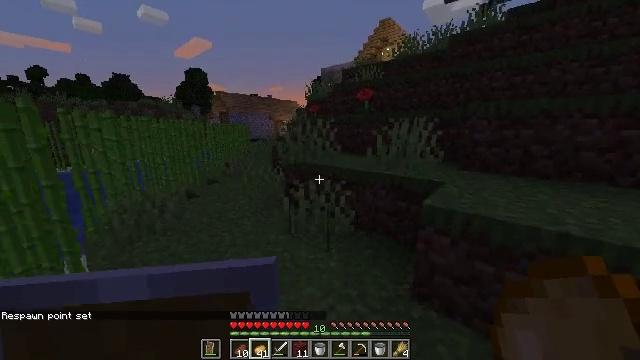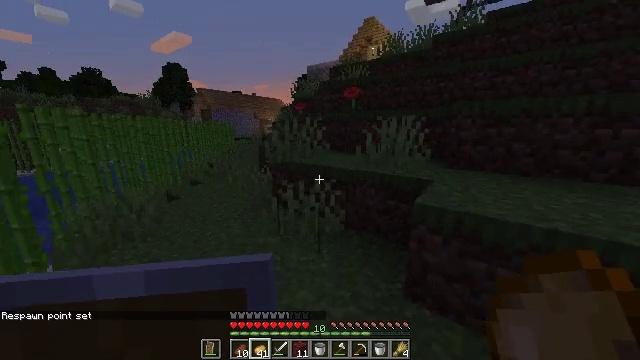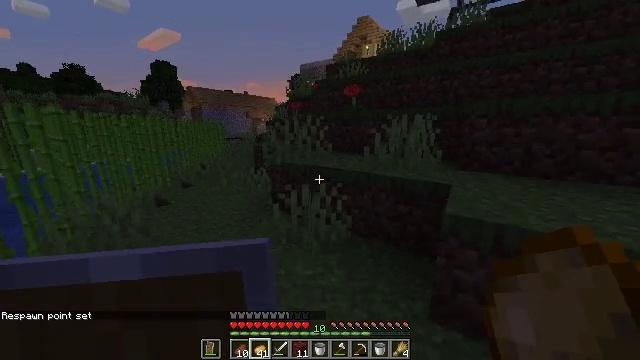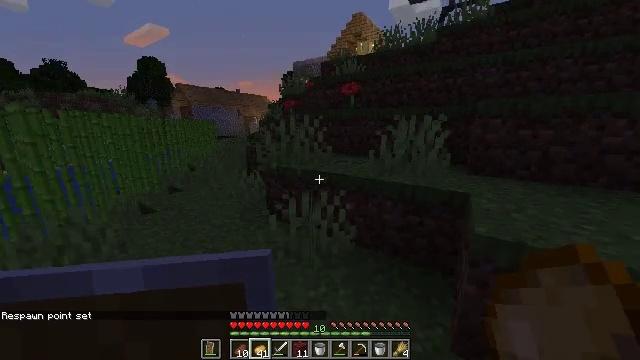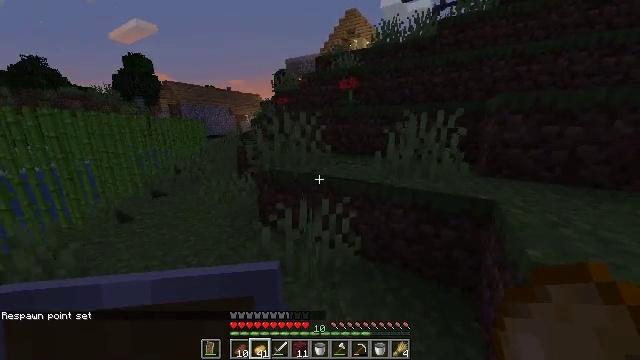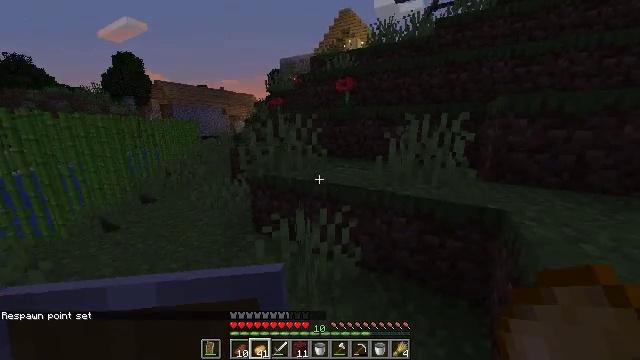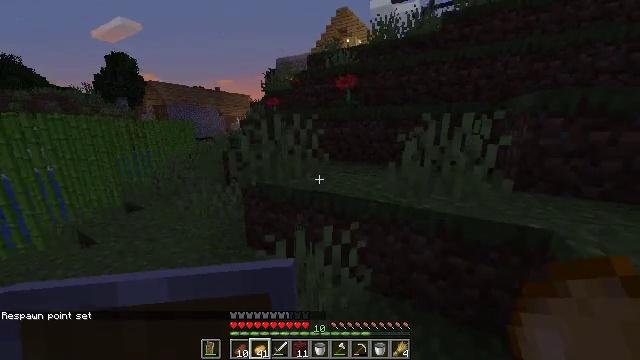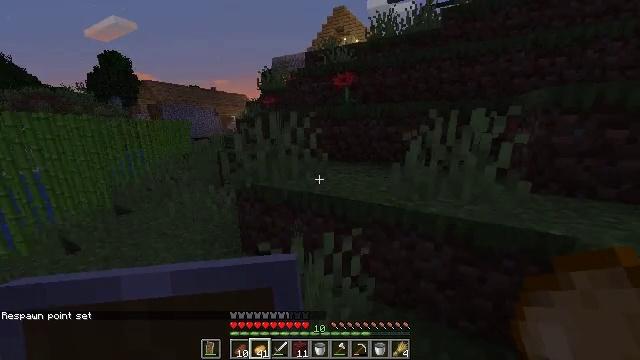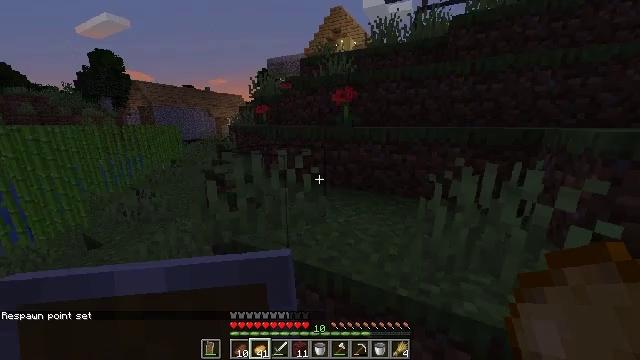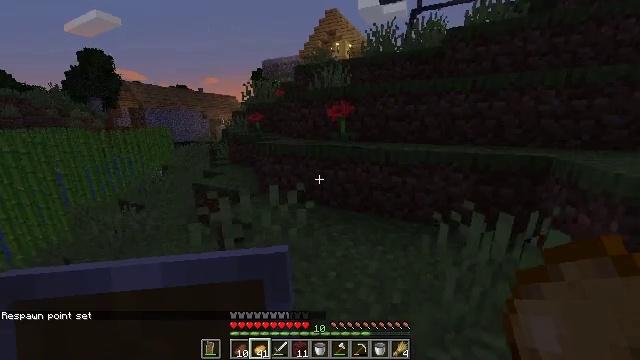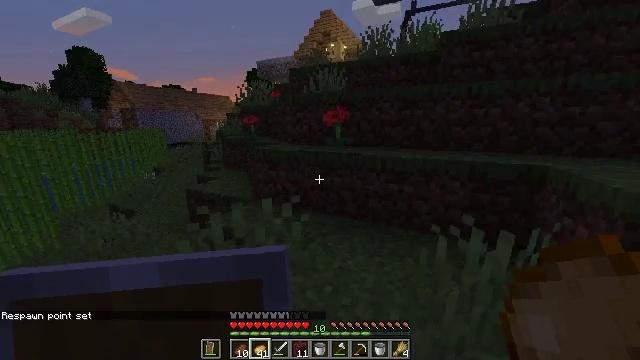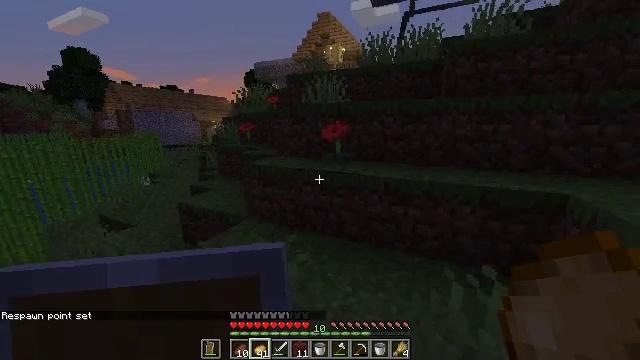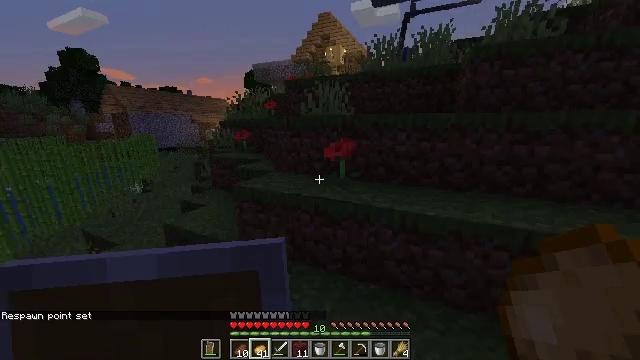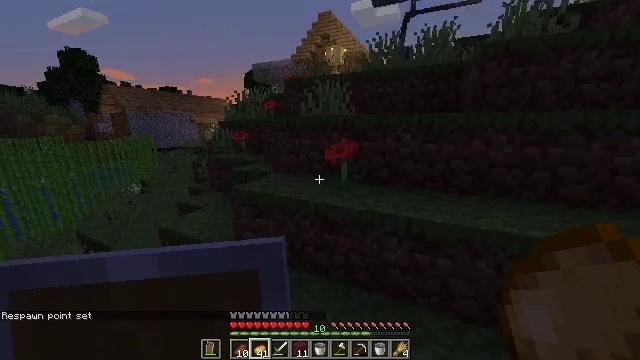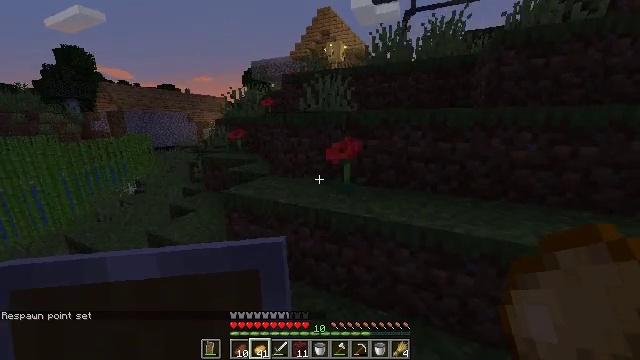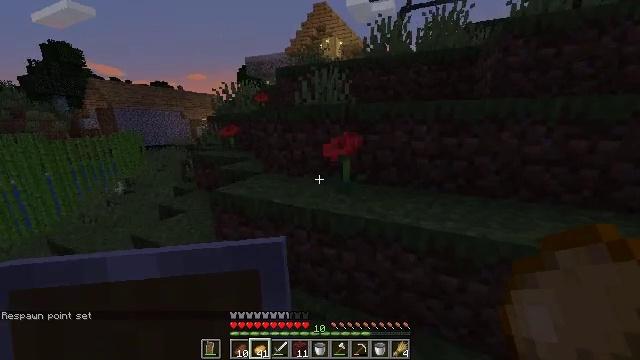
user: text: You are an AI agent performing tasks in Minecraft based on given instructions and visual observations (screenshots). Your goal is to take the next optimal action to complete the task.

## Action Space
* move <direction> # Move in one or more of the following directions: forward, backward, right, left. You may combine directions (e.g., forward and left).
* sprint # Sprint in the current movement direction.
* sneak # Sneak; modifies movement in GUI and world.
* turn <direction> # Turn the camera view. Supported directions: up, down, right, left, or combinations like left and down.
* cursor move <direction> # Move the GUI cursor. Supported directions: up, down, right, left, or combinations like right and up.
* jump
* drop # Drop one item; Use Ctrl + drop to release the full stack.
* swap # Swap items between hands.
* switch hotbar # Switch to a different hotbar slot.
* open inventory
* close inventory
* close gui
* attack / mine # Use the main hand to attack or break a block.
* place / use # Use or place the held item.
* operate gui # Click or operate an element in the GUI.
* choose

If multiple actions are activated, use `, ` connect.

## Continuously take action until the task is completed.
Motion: motion action
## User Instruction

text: Interact with the crafting table to obtain an emerald.
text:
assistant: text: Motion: move forward and move left, turn right
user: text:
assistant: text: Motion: move forward, turn right
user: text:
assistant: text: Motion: move forward, turn right
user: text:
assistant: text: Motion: move forward, turn right
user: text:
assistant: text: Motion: move forward, turn right
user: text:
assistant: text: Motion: move forward
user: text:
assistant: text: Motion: move forward
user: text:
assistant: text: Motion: move forward, jump
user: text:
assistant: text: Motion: move forward, turn right, jump
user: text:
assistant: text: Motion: move forward, turn right, jump
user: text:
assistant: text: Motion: move forward
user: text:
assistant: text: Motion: move forward
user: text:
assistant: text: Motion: move forward
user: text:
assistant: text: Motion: move forward, jump
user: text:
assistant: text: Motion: move forward, turn right, jump
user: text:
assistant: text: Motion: move forward, jump
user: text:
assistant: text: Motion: move forward, jump
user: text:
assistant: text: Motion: move forward
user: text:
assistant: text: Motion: move forward
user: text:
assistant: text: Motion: move forward
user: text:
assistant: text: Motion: move forward, turn right
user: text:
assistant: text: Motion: move forward, turn right
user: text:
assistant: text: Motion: move forward, turn right
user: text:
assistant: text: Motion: move forward, turn right, jump
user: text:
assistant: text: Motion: move forward, turn right, jump
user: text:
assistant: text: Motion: move forward, turn right, jump
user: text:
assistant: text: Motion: move forward
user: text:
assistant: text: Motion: move forward
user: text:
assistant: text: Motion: move forward, turn right
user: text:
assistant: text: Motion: move forward